Aerial crown-view tile of a tropical tree (Barro Colorado Island, Panama), acquired 20241112:
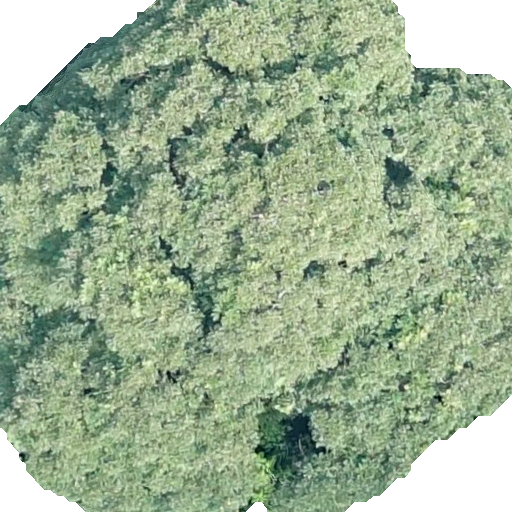
Species: Dipteryx oleifera
GBIF accepted scientific name: Dipteryx oleifera
Crown area: 397.617 m²